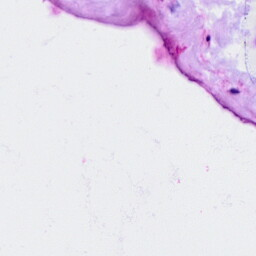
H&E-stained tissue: Ovarian